Chest X-ray:
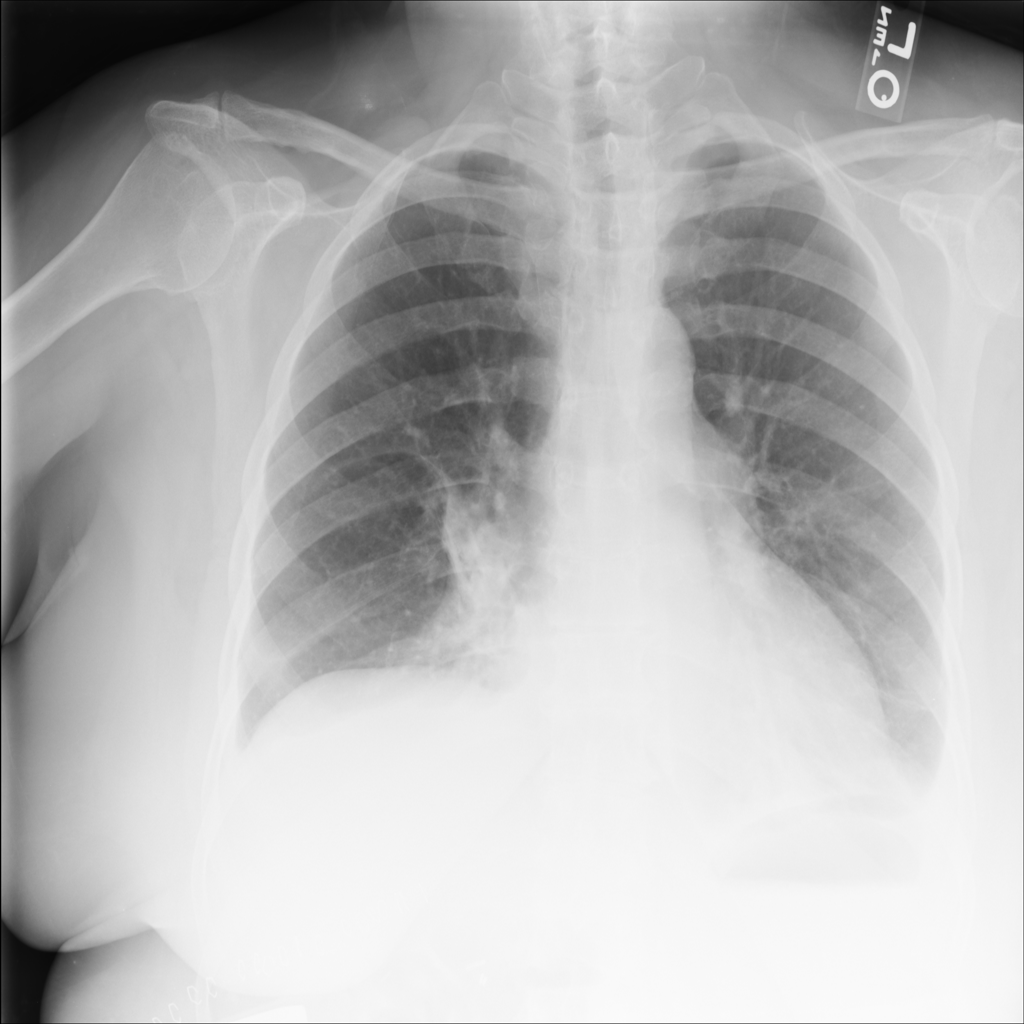
Findings: Consolidation, Effusion
No abnormal finding: no